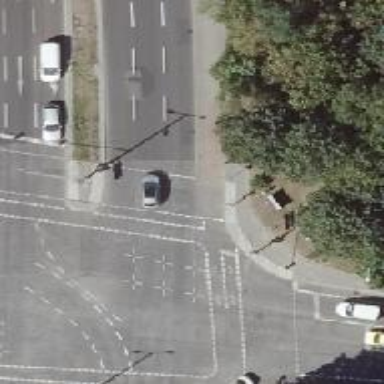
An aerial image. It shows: Crossing with traffic signals.